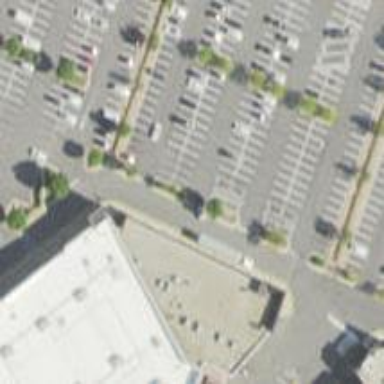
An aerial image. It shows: Parking space is available.